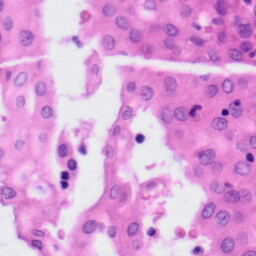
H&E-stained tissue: Tonsil